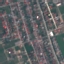
Land use / land cover: Residential